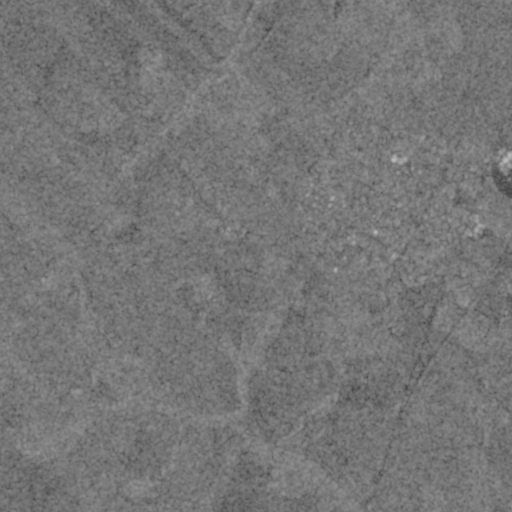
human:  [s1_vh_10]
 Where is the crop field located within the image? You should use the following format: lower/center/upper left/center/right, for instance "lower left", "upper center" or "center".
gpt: The crop field is located in the center right of the image.
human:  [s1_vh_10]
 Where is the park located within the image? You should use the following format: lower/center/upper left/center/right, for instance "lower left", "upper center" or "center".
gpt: The park is located in the center right of the image.
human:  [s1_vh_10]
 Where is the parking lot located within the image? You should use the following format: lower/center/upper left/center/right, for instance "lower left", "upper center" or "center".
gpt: The parking lot is located in the center right of the image.
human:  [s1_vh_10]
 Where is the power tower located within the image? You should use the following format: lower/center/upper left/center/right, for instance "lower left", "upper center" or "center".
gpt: The power tower is located in the right of the image.
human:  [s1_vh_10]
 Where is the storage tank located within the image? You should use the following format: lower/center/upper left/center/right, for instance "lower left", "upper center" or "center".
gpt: The storage tank is located in the upper right of the image.
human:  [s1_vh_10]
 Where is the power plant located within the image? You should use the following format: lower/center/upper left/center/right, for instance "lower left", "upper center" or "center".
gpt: There is no power plant in the image.

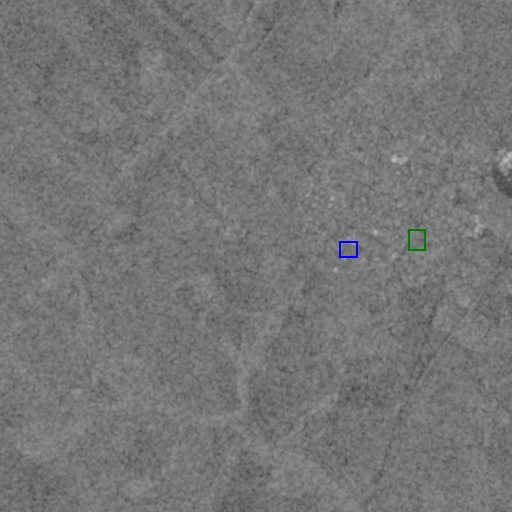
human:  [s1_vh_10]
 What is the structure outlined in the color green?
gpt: The structure outlined in green is a crop field.
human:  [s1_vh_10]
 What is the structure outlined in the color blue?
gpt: The structure outlined in blue is a park.
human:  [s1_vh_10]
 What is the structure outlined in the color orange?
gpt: There is no orange outline.